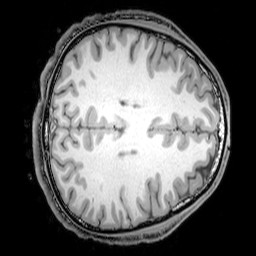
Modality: T1w
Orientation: axial
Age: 20
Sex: male
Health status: healthy
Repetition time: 0.081 s
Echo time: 0.037 s